Question: I am making a web application using spring mvc and hibernate and I am getting a very strange error from tomcat 7 console output stating this:
'''
13-Sep-2010 08:27:18 org.apache.catalina.startup.HostConfig checkResources INFO: Undeploying context [/ZangV3Spring]
13-Sep-2010 08:27:18 org.apache.catalina.startup.HostConfig deployWAR INFO: Deploying web application archive ZangV3Spring.war
13-Sep-2010 08:27:20 org.apache.catalina.loader.WebappClassLoader validateJarFile INFO: validateJarFile(C:\Users\xxxxx\Various stuff\apache-tomcat-7.0.0-windows-x86\apache-tomcat-7.0.0\webapps\ZangV3Spring\WEB-INF\lib\servlet-api.jar) - jar not loaded. See Servlet Spec 2.3, section 9.7.2. Offending class: javax/servlet/Servlet.class
13-Sep-2010 08:27:21 org.apache.catalina.core.StandardContext startInternal SEVERE: Error listenerStart
13-Sep-2010 08:27:21 org.apache.catalina.core.StandardContext startInternal SEVERE: Context [/ZangV3Spring] startup failed due to previous errors
'''
Any ideas how to fix this error?
Here is my build.xml:
'''
<property name="src.dir" value="src"/>
<property name="web.dir" value="war"/>
<property name="build.dir" value="${web.dir}/WEB-INF/classes"/>
<property name="name" value="ZangV3Spring"/>
<path id="master-classpath">
<fileset dir="${web.dir}/WEB-INF/lib">
<include name="*.jar"/>
</fileset>
<!-- We need the servlet API classes: -->
<!-- * for Tomcat 5/6 use servlet-api.jar -->
<!-- * for other app servers - check the docs -->
<fileset dir="${appserver.lib}">
<include name="servlet*.jar"/>
</fileset>
<pathelement path="${build.dir}"/>
</path>
<target name="usage">
<echo message=""/>
<echo message="${name} build file"/>
<echo message="-----------------------------------"/>
<echo message=""/>
<echo message="Available targets are:"/>
<echo message=""/>
<echo message="build --> Build the application"/>
<echo message="deploy --> Deploy application as directory"/>
<echo message="deploywar --> Deploy application as a WAR file"/>
<echo message="install --> Install application in Tomcat"/>
<echo message="reload --> Reload application in Tomcat"/>
<echo message="start --> Start Tomcat application"/>
<echo message="stop --> Stop Tomcat application"/>
<echo message="list --> List Tomcat applications"/>
<echo message=""/>
</target>
<target name="build" description="Compile main source tree java files">
<mkdir dir="${build.dir}"/>
<javac destdir="${build.dir}" source="1.5" target="1.5" debug="true"
deprecation="false" optimize="false" failonerror="true">
<src path="${src.dir}"/>
<classpath refid="master-classpath"/>
</javac>
</target>
<target name="deploy" depends="build" description="Deploy application">
<copy todir="${deploy.path}/${name}" preservelastmodified="true">
<fileset dir="${web.dir}">
<include name="**/*.*"/>
</fileset>
</copy>
</target>
<target name="deploywar" depends="build" description="Deploy application as a WAR file">
<war destfile="${deploy.path}/${name}.war"
webxml="${web.dir}/WEB-INF/web.xml">
<fileset dir="${web.dir}">
<include name="**/*.*"/>
</fileset>
</war>
<copy todir="${deploy.path}" preservelastmodified="true">
<fileset dir=".">
<include name="*.war"/>
</fileset>
</copy>
</target>
'''
'''
<path id="catalina-ant-classpath">
<!-- We need the Catalina jars for Tomcat -->
<!-- * for other app servers - check the docs -->
<fileset dir="${appserver.lib}">
<include name="catalina-ant.jar"/>
</fileset>
</path>
<taskdef name="install" classname="org.apache.catalina.ant.DeployTask">
<classpath refid="catalina-ant-classpath"/>
</taskdef>
<taskdef name="reload" classname="org.apache.catalina.ant.ReloadTask">
<classpath refid="catalina-ant-classpath"/>
</taskdef>
<taskdef name="list" classname="org.apache.catalina.ant.ListTask">
<classpath refid="catalina-ant-classpath"/>
</taskdef>
<taskdef name="start" classname="org.apache.catalina.ant.StartTask">
<classpath refid="catalina-ant-classpath"/>
</taskdef>
<taskdef name="stop" classname="org.apache.catalina.ant.StopTask">
<classpath refid="catalina-ant-classpath"/>
</taskdef>
<target name="install" description="Install application in Tomcat">
<install url="${tomcat.manager.url}"
username="${tomcat.manager.username}"
password="${tomcat.manager.password}"
path="/${name}"
war="${name}"/>
</target>
<target name="reload" description="Reload application in Tomcat">
<reload url="${tomcat.manager.url}"
username="${tomcat.manager.username}"
password="${tomcat.manager.password}"
path="/${name}"/>
</target>
<target name="start" description="Start Tomcat application">
<start url="${tomcat.manager.url}"
username="${tomcat.manager.username}"
password="${tomcat.manager.password}"
path="/${name}"/>
</target>
<target name="stop" description="Stop Tomcat application">
<stop url="${tomcat.manager.url}"
username="${tomcat.manager.username}"
password="${tomcat.manager.password}"
path="/${name}"/>
</target>
<target name="list" description="List Tomcat applications">
<list url="${tomcat.manager.url}"
username="${tomcat.manager.username}"
password="${tomcat.manager.password}"/>
</target>
'''
And below is my build.properties file:
'''
# Ant properties for building the springapp
appserver.home=C:/Users/xxxxx/Various stuff/apache-tomcat-7.0.0-windows-x86/apache-tomcat-7.0.0/
# for Tomcat 5 use $appserver.home}/server/lib
# for Tomcat 6 use $appserver.home}/lib
appserver.lib=${appserver.home}/lib/
deploy.path=${appserver.home}/webapps
tomcat.manager.url=http://localhost:8080/manager
tomcat.manager.username=
tomcat.manager.password=
'''
And here is my lib folder:

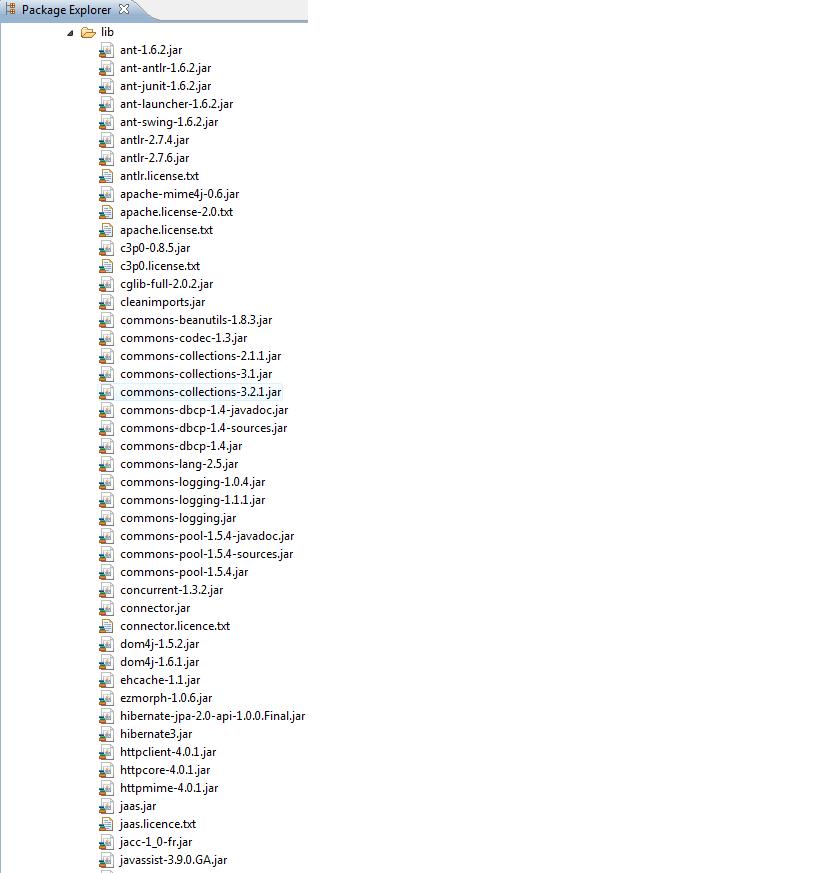
Answer: If I delete the servlett-api.jar file it wont build or compile as any code I use to reference a servlet breaks.
examples is that I can no longer use this:
'''
import javax.servlet.http.HttpServletRequest;
this is the error im getting now [QUOTE]13-Sep-2010 12:22:45 org.apache.catalina.startup.HostConfig deployWAR
INFO: Deploying web application archive ZangV3Spring.war
13-Sep-2010 12:22:49 org.apache.catalina.core.StandardContext startInternal
SEVERE: Error listenerStart
13-Sep-2010 12:22:49 org.apache.catalina.core.StandardContext startInternal
SEVERE: Context [/ZangV3Spring] startup failed due to previous errors
13-Sep-2010 12:22:49 org.apache.catalina.loader.WebappClassLoader clearReferencesJdbc
SEVERE: The web application [/ZangV3Spring] registered the JBDC driver [com.mysql.jdbc.Driver] but failed to unregister it when the web application was stopped. To prevent a memory leak, the JDBC Driver has been forcibly unregistered.
13-Sep-2010 12:22:59 org.apache.catalina.startup.HostConfig checkResources
INFO: Undeploying context [/ZangV3Spring]
13-Sep-2010 12:22:59 org.apache.catalina.startup.HostConfig deployWAR
INFO: Deploying web application archive ZangV3Spring.war
13-Sep-2010 12:23:03 org.apache.catalina.core.StandardContext startInternal
SEVERE: Error listenerStart
13-Sep-2010 12:23:03 org.apache.catalina.core.StandardContext startInternal
SEVERE: Context [/ZangV3Spring] startup failed due to previous errors
'''
> this is how my web.xml looks like
'''
<web-app version="2.4" xmlns="http://java.sun.com/xml/ns/j2ee"
xmlns:xsi="http://www.w3.org/2001/XMLSchema-instance"
xsi:schemaLocation="http://java.sun.com/xml/ns/j2ee
http://java.sun.com/xml/ns/j2ee/web-app_2_4.xsd">
<listener>
<listener-class>org.springframework.web.util.Log4jConfigListener</listener-class>
</listener>
<listener>
<listener-class>org.springframework.web.context.ContextLoaderListener</listener-class>
</listener>
<!-- -->
<!-- Register and setup my servlet xml files here -->
<servlet>
<servlet-name>appStore</servlet-name>
<servlet-class>org.springframework.web.servlet.DispatcherServlet</servlet-class>
<init-param>
<param-name>contextConfigLocation</param-name>
<param-value></param-value>
</init-param>
</servlet>
<servlet-mapping>
<servlet-name>appStore</servlet-name>
<url-pattern>*.htm</url-pattern>
</servlet-mapping>
<context-param>
<param-name>contextConfigLocation</param-name>
<param-value>
/WEB-INF/zang-file-service.xml
</param-value>
</context-param>
</web-app>
'''